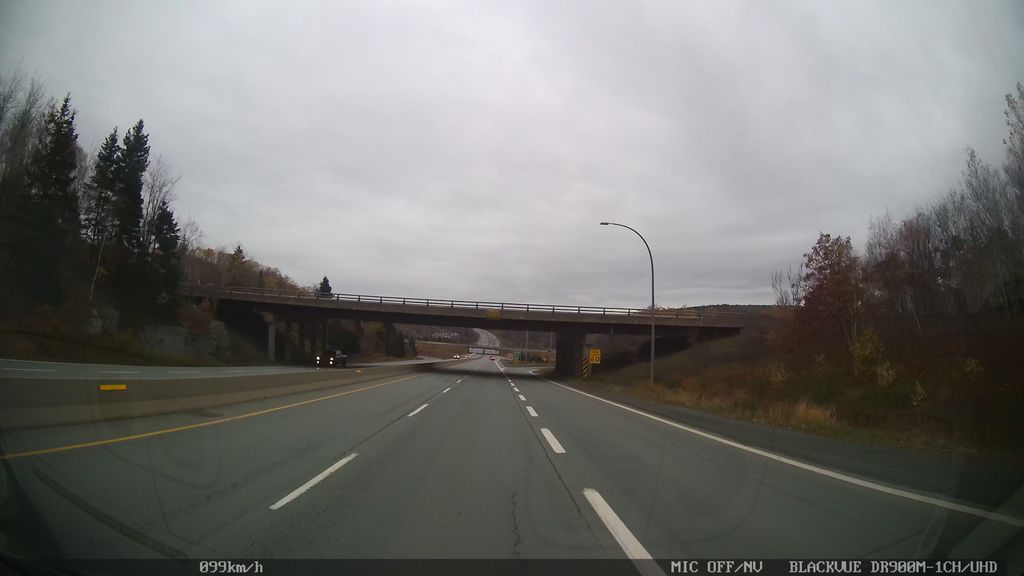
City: halifax